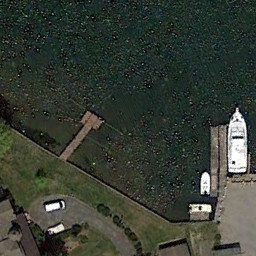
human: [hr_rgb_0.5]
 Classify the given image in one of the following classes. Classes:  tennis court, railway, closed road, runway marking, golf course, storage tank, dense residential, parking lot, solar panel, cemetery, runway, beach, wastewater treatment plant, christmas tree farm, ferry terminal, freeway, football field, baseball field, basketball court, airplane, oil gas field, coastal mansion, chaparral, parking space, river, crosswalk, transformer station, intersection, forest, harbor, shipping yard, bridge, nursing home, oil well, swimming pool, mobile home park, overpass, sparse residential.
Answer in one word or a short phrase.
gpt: ferry terminal